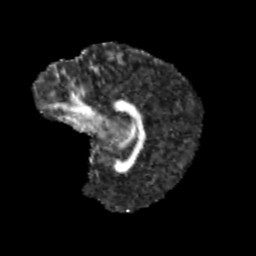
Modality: FA
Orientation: sagittal
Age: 13
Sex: female
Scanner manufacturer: siemens
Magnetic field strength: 3 T
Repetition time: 3.8 s
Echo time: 0.07 s